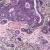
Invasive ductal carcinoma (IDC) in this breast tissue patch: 0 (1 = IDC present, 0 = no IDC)